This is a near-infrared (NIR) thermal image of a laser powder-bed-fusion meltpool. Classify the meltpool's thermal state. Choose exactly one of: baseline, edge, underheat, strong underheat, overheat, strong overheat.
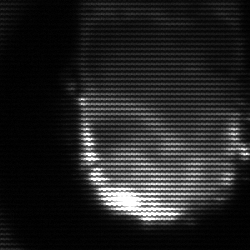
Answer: baseline